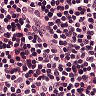
Metastatic tissue present: no